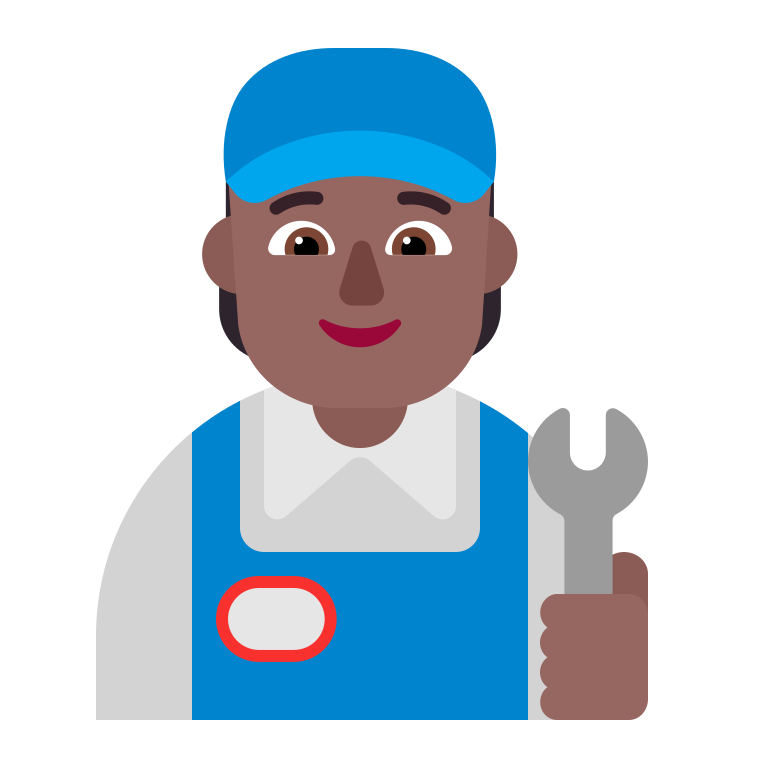
mechanic flat  dark